Interaction volume radius: 10 \u00c5
Interaction volume height: 10 \u00c5
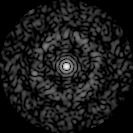
Disorder parameter: 0.8741